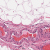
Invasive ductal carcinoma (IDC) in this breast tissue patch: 0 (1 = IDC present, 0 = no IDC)